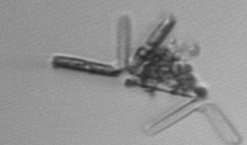
Label: Thalassionema